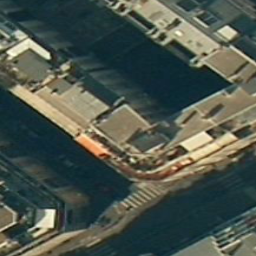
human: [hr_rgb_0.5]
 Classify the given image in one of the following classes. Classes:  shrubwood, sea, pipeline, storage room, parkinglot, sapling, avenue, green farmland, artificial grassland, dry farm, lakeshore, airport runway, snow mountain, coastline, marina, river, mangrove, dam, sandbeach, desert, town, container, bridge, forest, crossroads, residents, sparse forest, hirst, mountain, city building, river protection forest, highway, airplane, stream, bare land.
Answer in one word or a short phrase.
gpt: city building